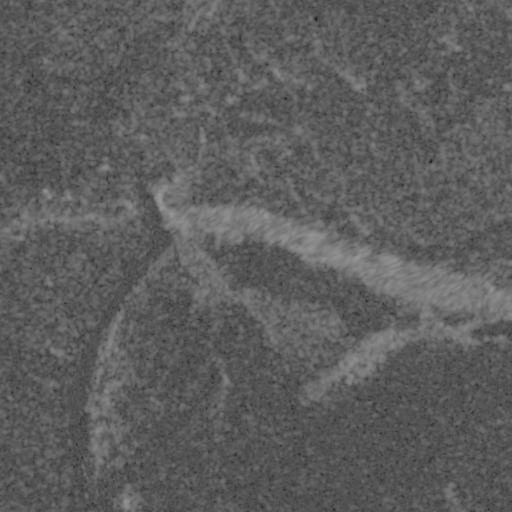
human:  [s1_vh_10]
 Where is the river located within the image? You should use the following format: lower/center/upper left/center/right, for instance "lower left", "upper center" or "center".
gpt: The river is located in the upper of the image.
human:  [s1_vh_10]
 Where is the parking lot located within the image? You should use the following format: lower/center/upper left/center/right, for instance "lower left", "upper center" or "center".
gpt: There is no parking lot in the image.

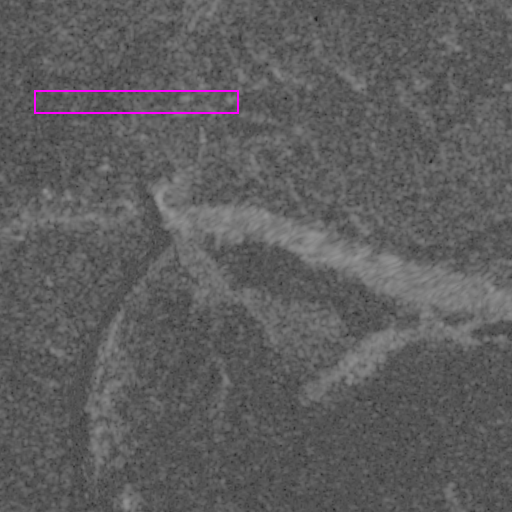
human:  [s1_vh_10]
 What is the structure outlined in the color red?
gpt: There is no red outline.
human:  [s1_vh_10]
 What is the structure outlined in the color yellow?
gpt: There is no structure outlined in yellow.